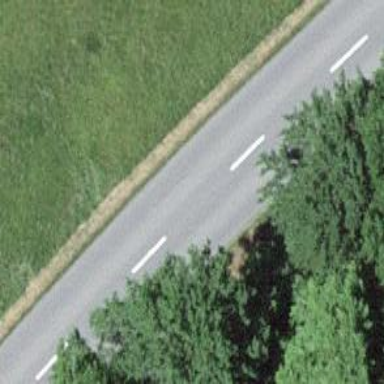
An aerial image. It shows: Tertiary road with asphalt surface.